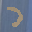
Label: 7